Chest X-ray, AP view. Patient: 58 years old, sex M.
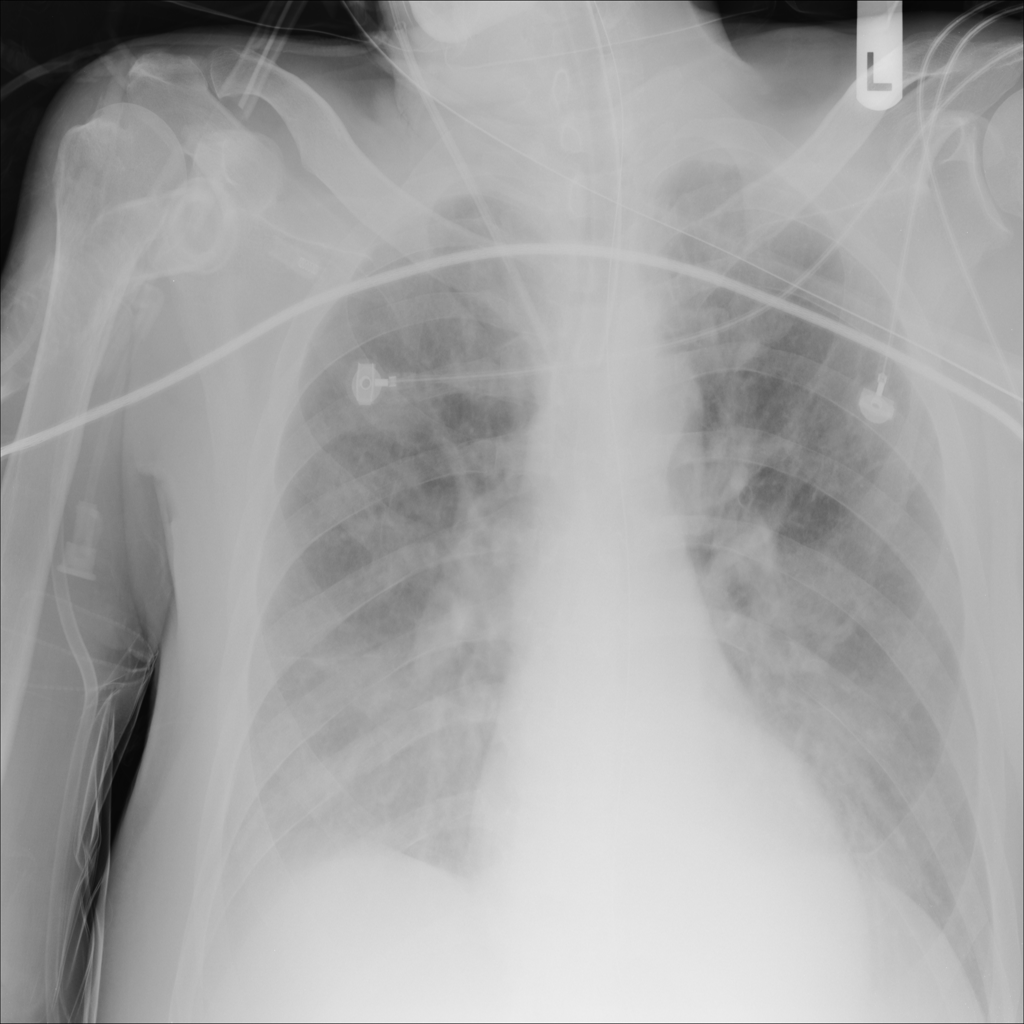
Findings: No Finding